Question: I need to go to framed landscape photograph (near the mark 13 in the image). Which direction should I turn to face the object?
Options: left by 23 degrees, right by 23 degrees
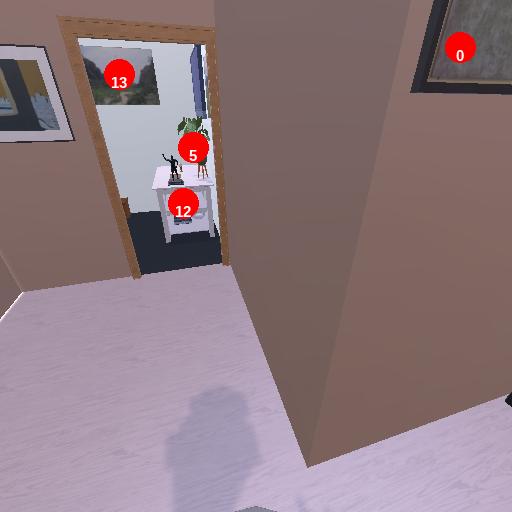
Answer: left by 23 degrees